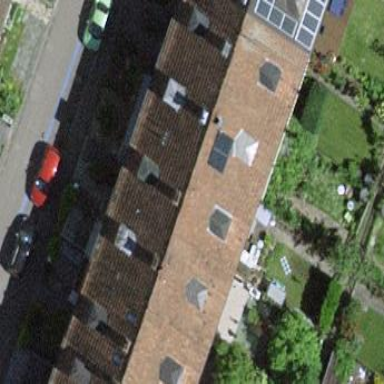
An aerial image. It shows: Terrace building.